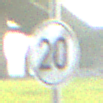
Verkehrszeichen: EndeGeschwindigkeit20
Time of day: SunriseSunset
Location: Outdoor (Suburban)
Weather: PartlyCloudy
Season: NotSpecified
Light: Natural